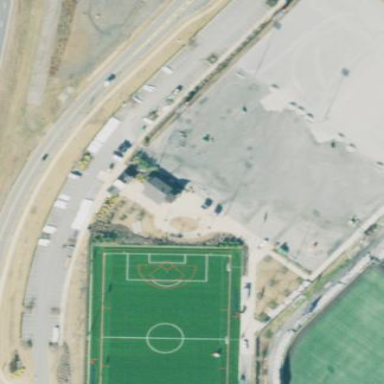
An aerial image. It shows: Soccer pitch for leisure land activities.